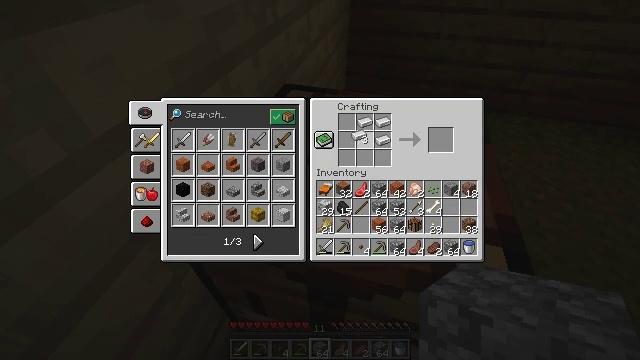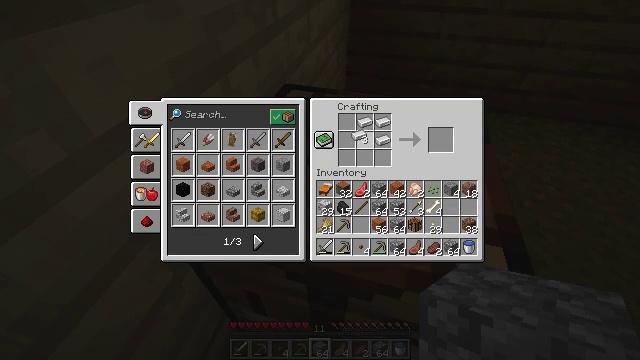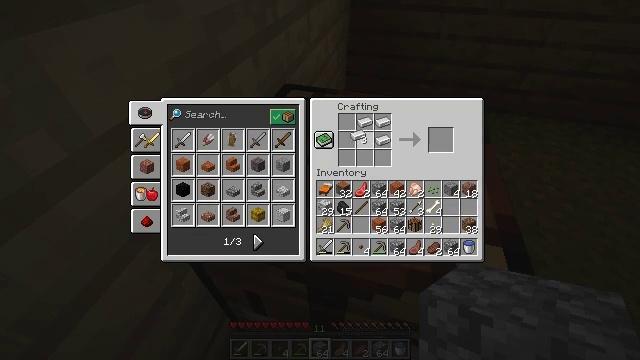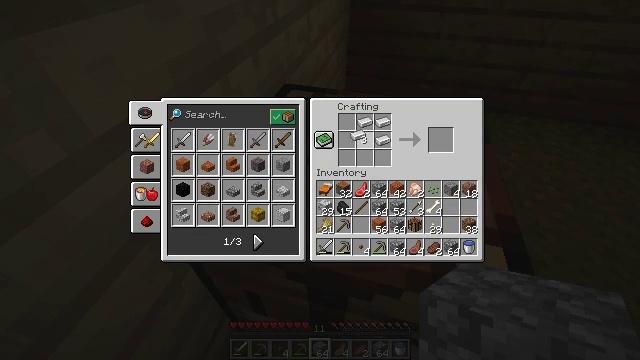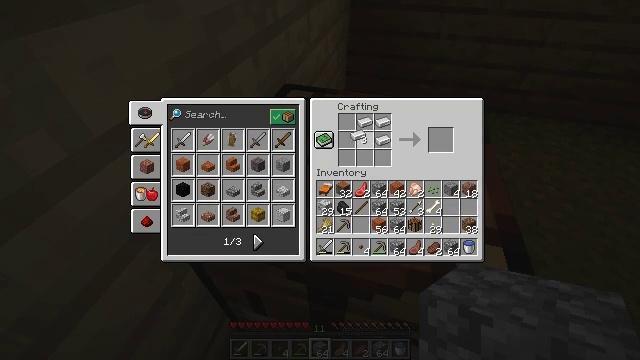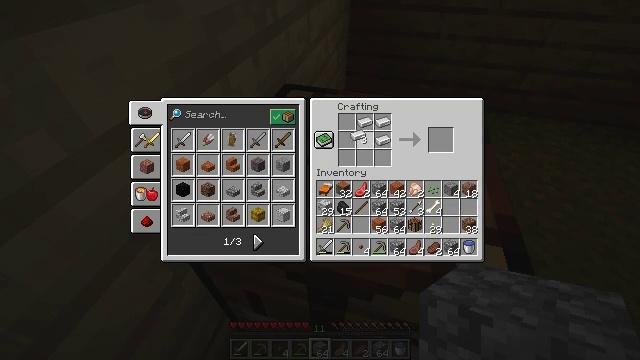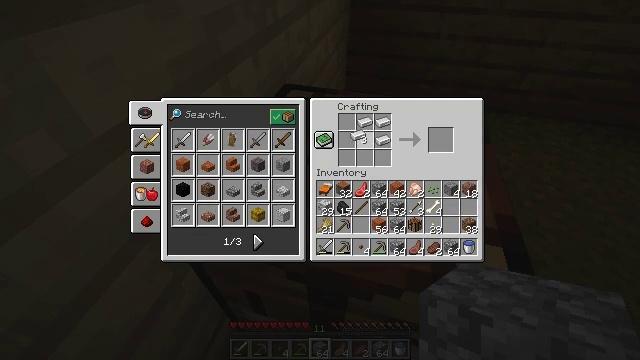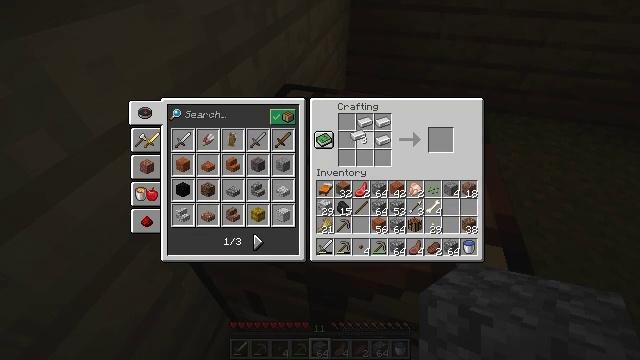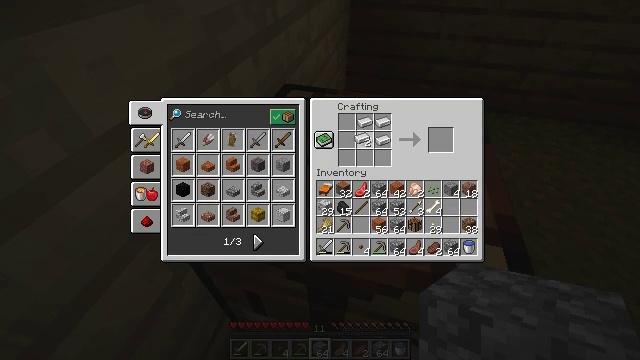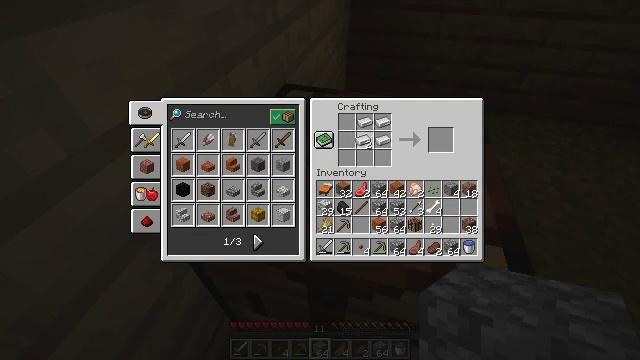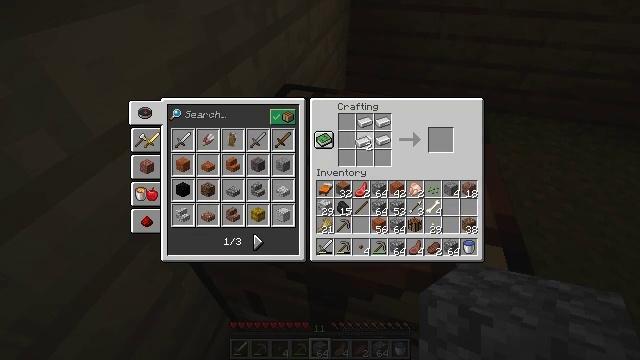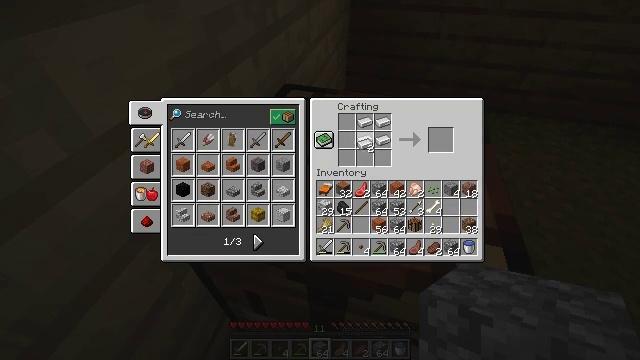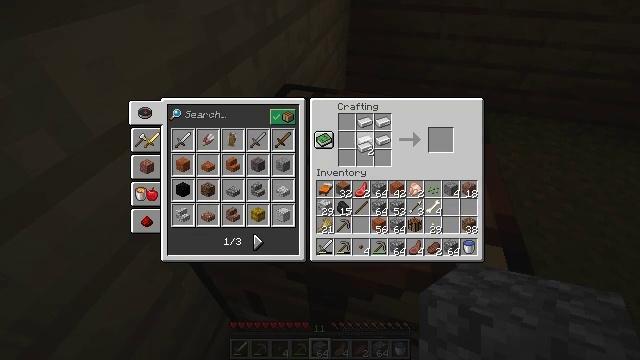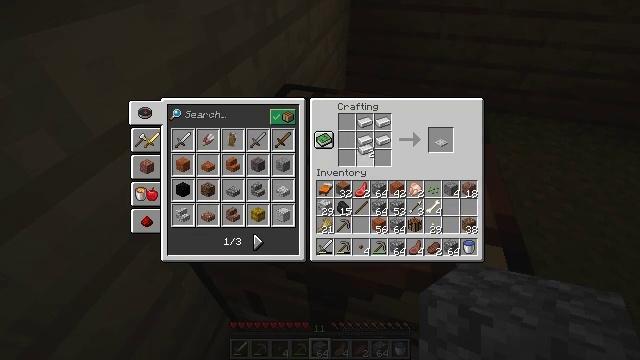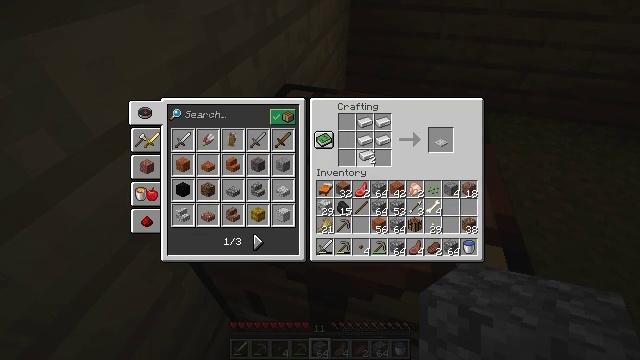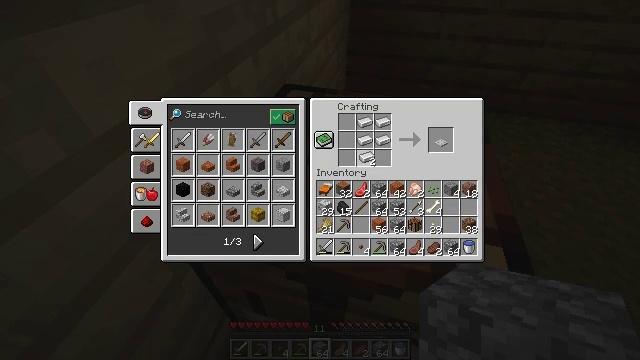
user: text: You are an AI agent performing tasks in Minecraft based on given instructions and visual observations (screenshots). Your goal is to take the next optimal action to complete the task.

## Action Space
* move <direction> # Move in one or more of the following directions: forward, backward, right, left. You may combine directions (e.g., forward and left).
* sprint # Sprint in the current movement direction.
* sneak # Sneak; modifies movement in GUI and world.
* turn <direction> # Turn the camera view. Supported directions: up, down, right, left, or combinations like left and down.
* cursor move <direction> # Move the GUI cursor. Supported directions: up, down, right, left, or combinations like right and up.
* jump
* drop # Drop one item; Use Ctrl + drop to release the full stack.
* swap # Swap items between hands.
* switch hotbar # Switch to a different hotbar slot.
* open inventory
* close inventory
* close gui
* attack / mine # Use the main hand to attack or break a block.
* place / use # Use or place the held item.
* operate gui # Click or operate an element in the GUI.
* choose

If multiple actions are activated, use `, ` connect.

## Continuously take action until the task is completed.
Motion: motion action
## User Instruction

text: Make an iron door by arranging iron ingots in the crafting table.
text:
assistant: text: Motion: no_op
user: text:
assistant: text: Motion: no_op
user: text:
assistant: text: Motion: no_op
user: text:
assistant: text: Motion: no_op
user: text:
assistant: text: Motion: choose
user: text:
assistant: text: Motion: choose
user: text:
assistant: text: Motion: choose
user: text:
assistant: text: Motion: no_op
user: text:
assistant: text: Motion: no_op
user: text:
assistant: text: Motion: no_op
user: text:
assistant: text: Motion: no_op
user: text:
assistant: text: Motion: no_op
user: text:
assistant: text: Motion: no_op
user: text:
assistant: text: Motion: no_op
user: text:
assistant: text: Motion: no_op
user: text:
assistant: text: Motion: no_op
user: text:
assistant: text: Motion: no_op
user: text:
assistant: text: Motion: no_op
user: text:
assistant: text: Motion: no_op
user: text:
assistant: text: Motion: no_op
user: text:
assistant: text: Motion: no_op
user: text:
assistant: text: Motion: no_op
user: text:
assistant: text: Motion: choose
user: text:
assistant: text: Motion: choose
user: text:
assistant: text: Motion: choose
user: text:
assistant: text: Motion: no_op
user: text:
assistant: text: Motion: no_op
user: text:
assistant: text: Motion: no_op
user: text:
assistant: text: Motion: no_op
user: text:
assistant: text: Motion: no_op